Question: How can I profile memory (RAM) usage on my App Engine app? I'm trying to address errors related to exceeding the instance memory limit. I've tried these things and, so far, they don't work or don't provide what I need.
- - <URL>
Am I wrong about any of the above? The top-rated answer (not the accepted one) on <URL> question says that to monitor memory usage on App Engine. That can't be true. Can it?
I can confirm that GAE mini profiler does the job. After installation, I could change the settings in the UI to "sampling with memory" and then see this readout:

Thanks to all the <URL>!
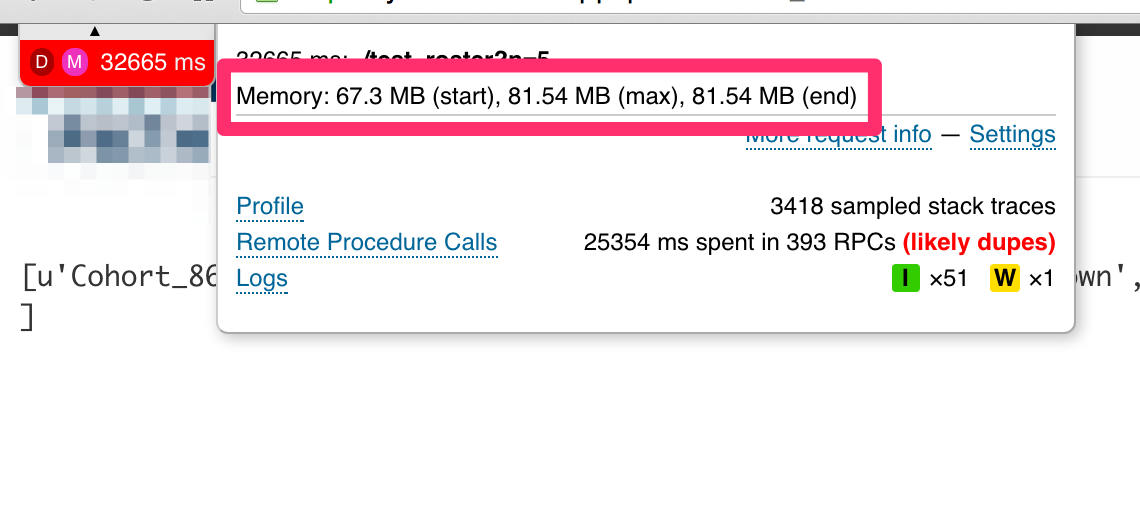
Answer: GAE Mini Profiler does provide memory stats if you use the sampling profiler and set 'memory_sample_rate' nonzero; at each snapshot it will tell you the memory that was in use. You will want to turn the sample frequency way down as the memory sample takes a few ms to execute.
Edit: the way it gets the memory stats is from the GAE <URL> which is deprecated, but still worked as of last I knew; I'm not sure if there's a good replacement.